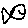
Label: fish